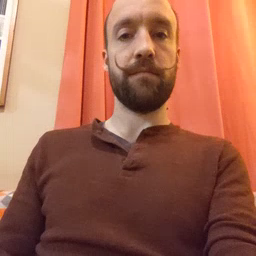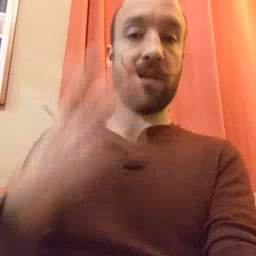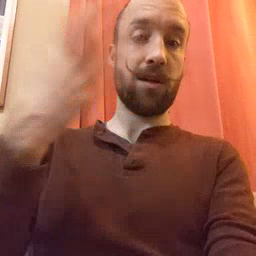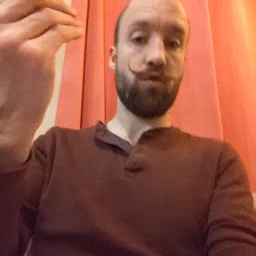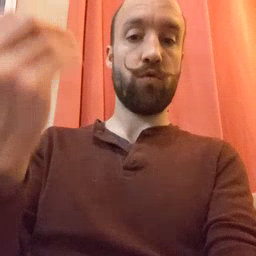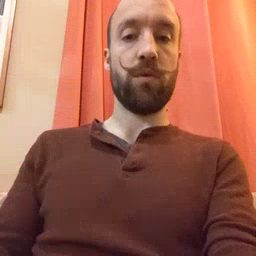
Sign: go